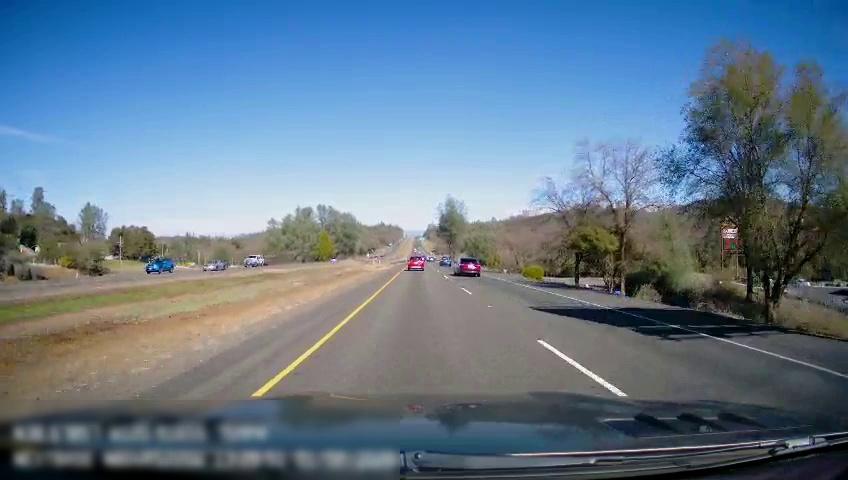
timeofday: Day
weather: Sunny
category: Drivable Space
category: Drivable Space
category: Vehicles | SUV
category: Vehicles | Car
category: Vehicles | Truck
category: Vehicles | Car
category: Vehicles | Car
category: Vehicles | Car
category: Drivable Space
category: Lanes | Current Lane
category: Lanes | Current Lane
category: Lanes | Alternate Lane